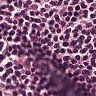
Metastatic tissue present: no